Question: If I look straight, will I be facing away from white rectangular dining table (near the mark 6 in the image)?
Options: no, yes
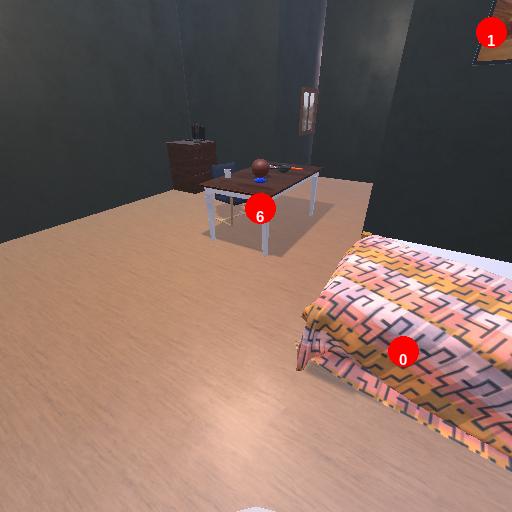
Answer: no